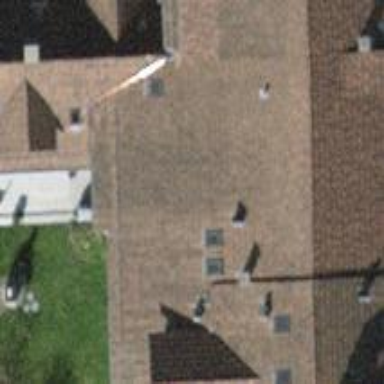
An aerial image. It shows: Gabled roof house.